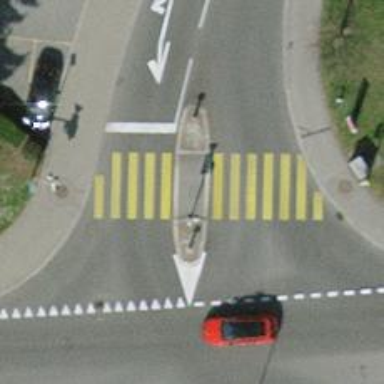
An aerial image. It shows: Crossing with traffic signals and pedestrian island.